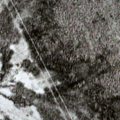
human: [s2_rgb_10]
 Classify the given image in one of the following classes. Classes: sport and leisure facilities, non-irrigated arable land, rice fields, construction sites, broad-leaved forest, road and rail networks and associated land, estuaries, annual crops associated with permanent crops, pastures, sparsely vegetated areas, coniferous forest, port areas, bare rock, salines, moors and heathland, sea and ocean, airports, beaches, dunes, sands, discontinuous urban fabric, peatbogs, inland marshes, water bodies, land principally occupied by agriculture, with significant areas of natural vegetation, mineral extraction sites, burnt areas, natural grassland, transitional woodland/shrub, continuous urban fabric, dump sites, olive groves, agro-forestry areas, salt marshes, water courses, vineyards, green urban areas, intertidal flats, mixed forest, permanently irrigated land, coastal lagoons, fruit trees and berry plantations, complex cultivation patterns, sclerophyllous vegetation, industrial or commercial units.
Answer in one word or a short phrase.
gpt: coniferous forest, mixed forest, peatbogs